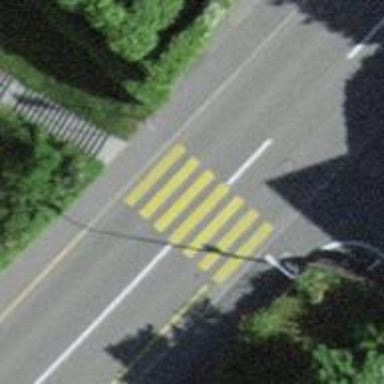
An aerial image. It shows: Zebra crossing on the road.